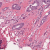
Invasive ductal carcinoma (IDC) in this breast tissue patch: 1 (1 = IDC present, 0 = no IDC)